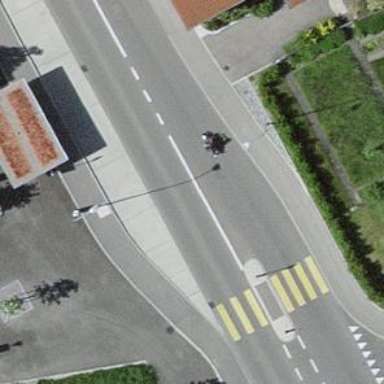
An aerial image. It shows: Public transport stop position.